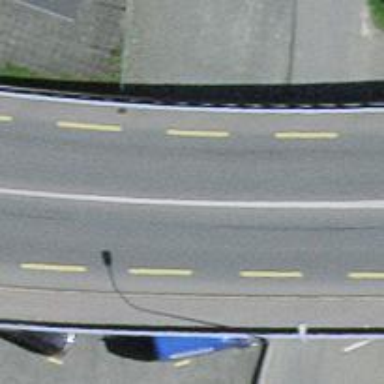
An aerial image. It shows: Bridge with asphalt surface over primary highway. There is designated cycle lane on the bridge.